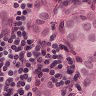
Metastatic tissue present: yes